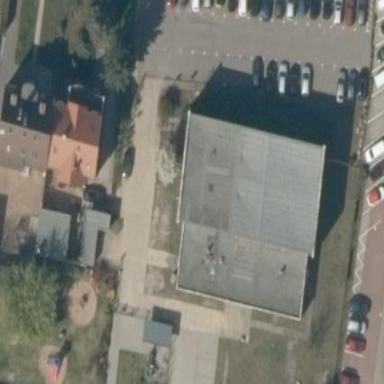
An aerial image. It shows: Sports hall building.